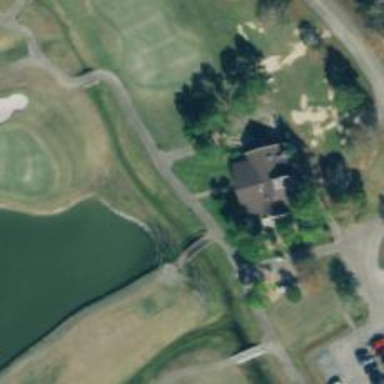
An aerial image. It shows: Path for both road and golf.